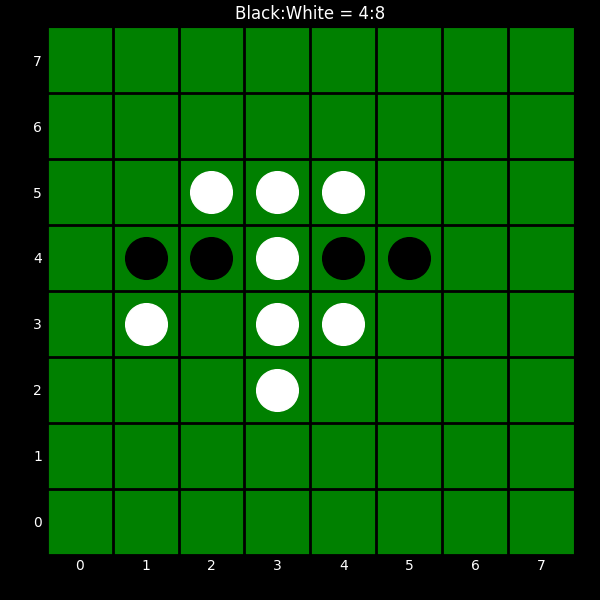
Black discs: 4
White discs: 8